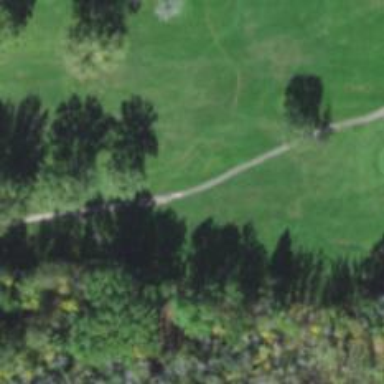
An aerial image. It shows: Path for golf carts.